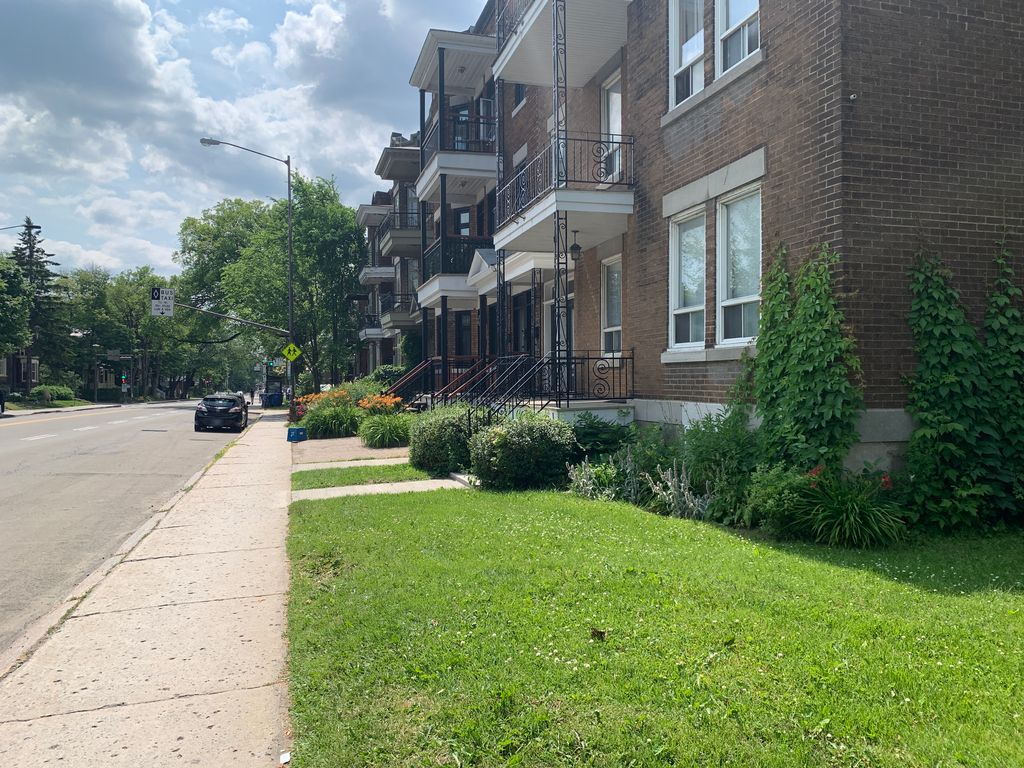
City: quebec_city